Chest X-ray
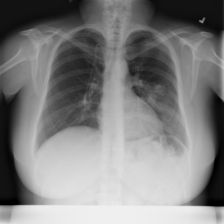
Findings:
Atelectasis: negative
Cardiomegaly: negative
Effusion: negative
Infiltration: negative
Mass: positive
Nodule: negative
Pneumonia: negative
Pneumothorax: negative
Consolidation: negative
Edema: negative
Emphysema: negative
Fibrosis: negative
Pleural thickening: negative
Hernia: negative